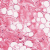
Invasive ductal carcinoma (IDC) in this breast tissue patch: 0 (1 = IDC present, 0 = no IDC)